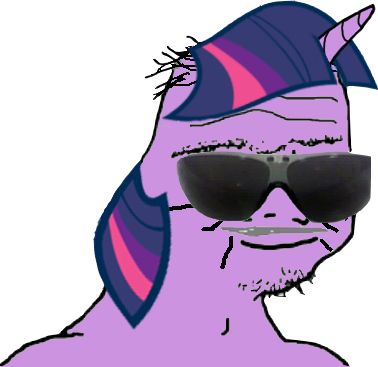
Label: 5_Boomer